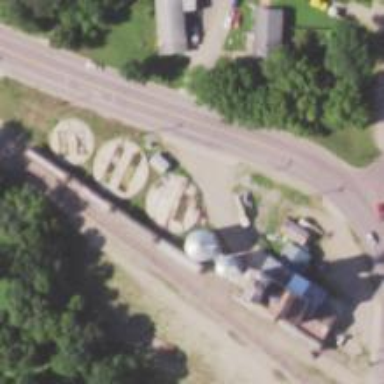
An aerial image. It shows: Silo.